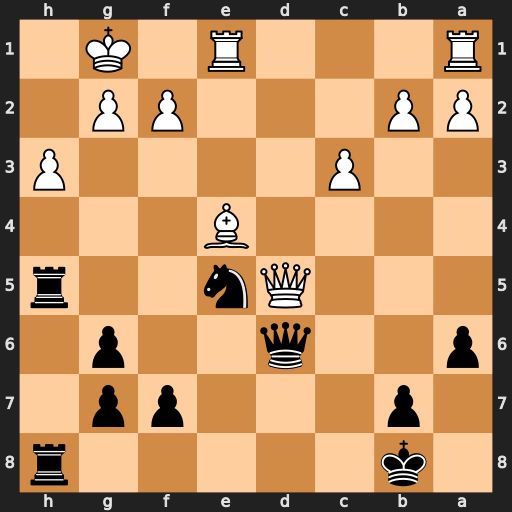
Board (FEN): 1k5r/1p3pp1/p2q2p1/3Qn2r/4B3/2P4P/PP3PP1/R3R1K1
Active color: b
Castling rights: -
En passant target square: -
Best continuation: Nf3+ Bxf3 Rxd5 Bxd5 Qxd5